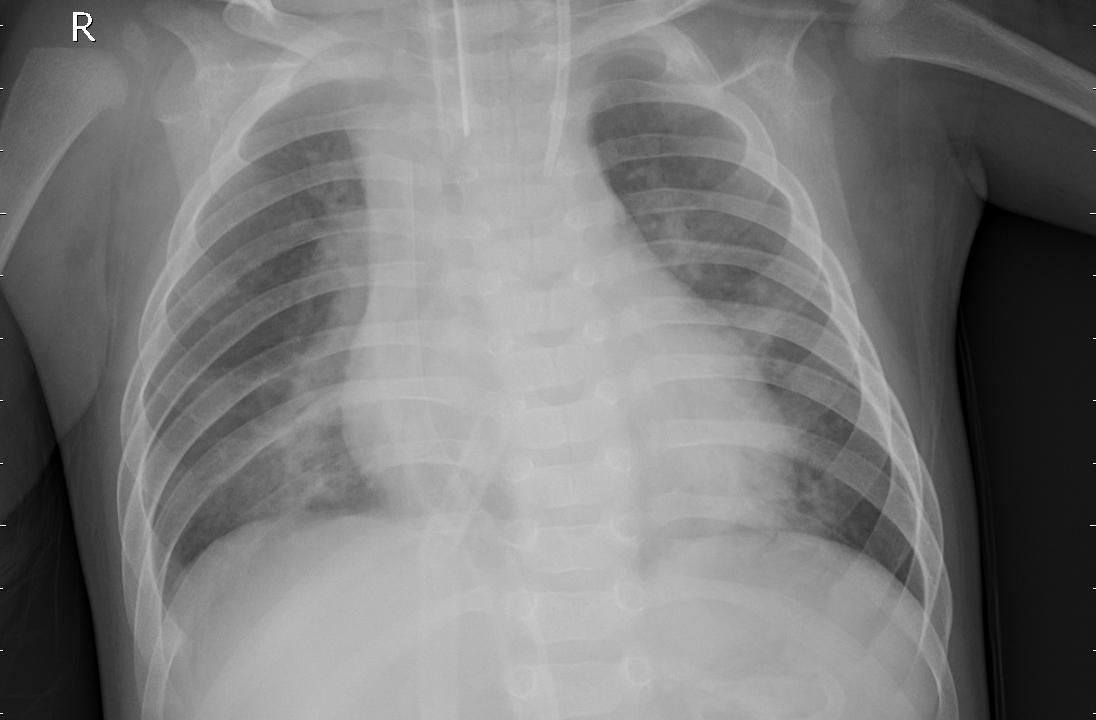
Diagnosis: PNEUMONIA